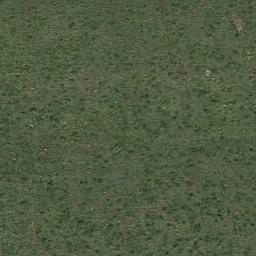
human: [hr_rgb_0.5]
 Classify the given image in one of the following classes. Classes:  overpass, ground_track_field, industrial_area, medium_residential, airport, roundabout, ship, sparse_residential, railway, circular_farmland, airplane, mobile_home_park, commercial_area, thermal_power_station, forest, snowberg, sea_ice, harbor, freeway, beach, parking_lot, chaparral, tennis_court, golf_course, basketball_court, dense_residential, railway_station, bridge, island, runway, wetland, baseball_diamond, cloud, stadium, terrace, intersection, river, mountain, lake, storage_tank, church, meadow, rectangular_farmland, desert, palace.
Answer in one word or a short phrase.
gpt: meadow